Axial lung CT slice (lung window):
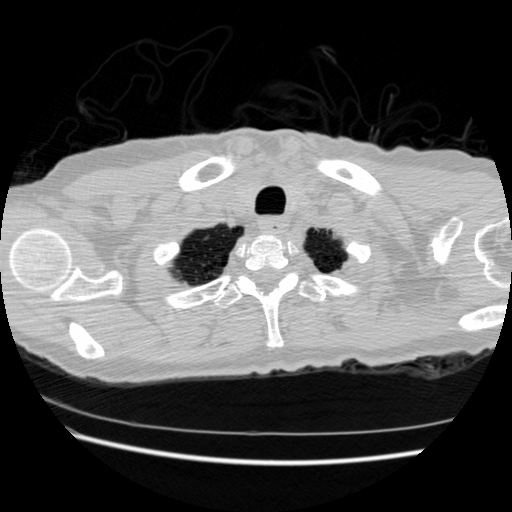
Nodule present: no